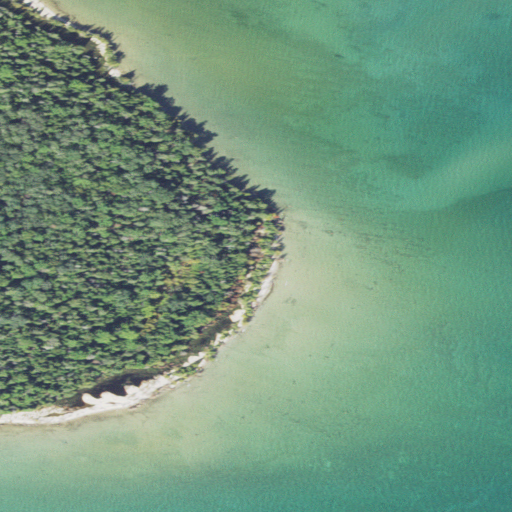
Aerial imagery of cape in Michigan named Nichols Point containing open water, evergreen forest, barren land, mixed forest, and woody wetlands